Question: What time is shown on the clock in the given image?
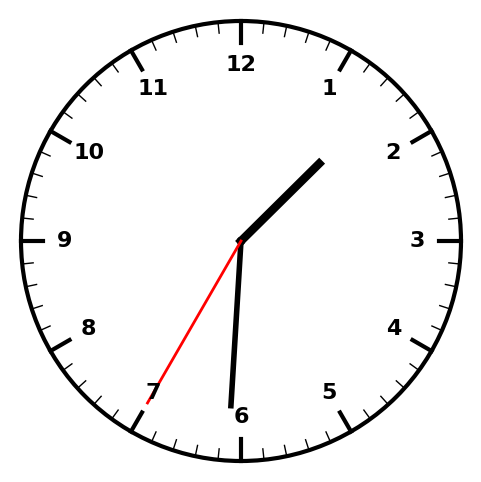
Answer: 01:30:35